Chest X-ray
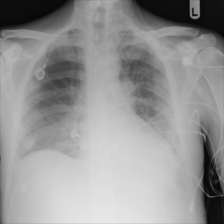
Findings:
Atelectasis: negative
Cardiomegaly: negative
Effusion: negative
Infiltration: negative
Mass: negative
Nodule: negative
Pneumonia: negative
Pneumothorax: negative
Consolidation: negative
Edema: negative
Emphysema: negative
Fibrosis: negative
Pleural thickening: negative
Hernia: negative